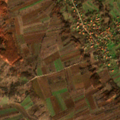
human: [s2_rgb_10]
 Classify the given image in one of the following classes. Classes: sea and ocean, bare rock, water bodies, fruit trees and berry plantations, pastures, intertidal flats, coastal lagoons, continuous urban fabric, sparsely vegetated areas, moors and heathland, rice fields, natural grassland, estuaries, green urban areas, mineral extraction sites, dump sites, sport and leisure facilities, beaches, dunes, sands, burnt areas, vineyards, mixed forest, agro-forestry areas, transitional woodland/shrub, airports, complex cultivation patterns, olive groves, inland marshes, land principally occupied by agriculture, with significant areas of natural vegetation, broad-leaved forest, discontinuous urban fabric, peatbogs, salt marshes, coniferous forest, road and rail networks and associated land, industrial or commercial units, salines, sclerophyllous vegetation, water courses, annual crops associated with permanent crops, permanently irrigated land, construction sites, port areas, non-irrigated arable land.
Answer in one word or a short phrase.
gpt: non-irrigated arable land, complex cultivation patterns, land principally occupied by agriculture, with significant areas of natural vegetation, broad-leaved forest